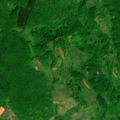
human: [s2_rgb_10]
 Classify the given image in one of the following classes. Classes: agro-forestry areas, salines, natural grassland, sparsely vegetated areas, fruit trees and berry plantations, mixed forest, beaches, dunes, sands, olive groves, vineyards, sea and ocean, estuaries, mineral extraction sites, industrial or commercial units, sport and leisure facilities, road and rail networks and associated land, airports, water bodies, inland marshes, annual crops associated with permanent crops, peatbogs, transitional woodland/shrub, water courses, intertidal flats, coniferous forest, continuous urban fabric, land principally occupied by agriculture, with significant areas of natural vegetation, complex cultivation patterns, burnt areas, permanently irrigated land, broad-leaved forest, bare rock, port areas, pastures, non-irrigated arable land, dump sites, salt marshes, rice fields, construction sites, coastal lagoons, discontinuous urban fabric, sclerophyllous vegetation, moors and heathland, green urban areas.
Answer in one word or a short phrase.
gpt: land principally occupied by agriculture, with significant areas of natural vegetation, broad-leaved forest, transitional woodland/shrub